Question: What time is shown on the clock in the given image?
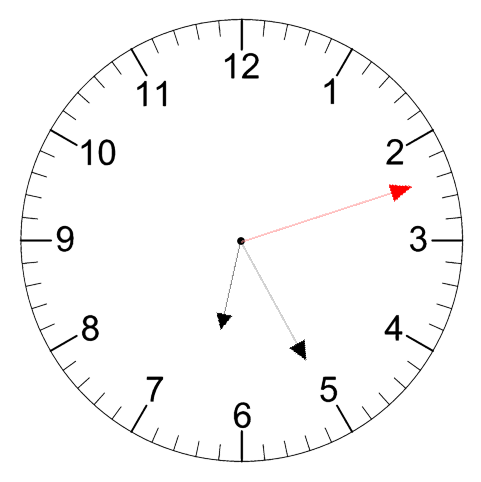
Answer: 06:25:12